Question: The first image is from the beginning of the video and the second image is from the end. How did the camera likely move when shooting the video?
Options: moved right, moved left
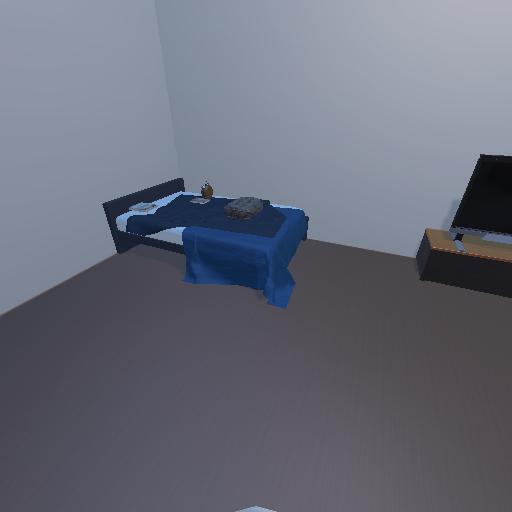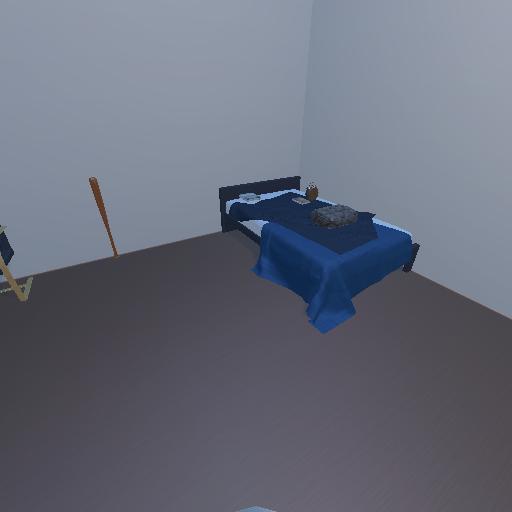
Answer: moved right